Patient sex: M
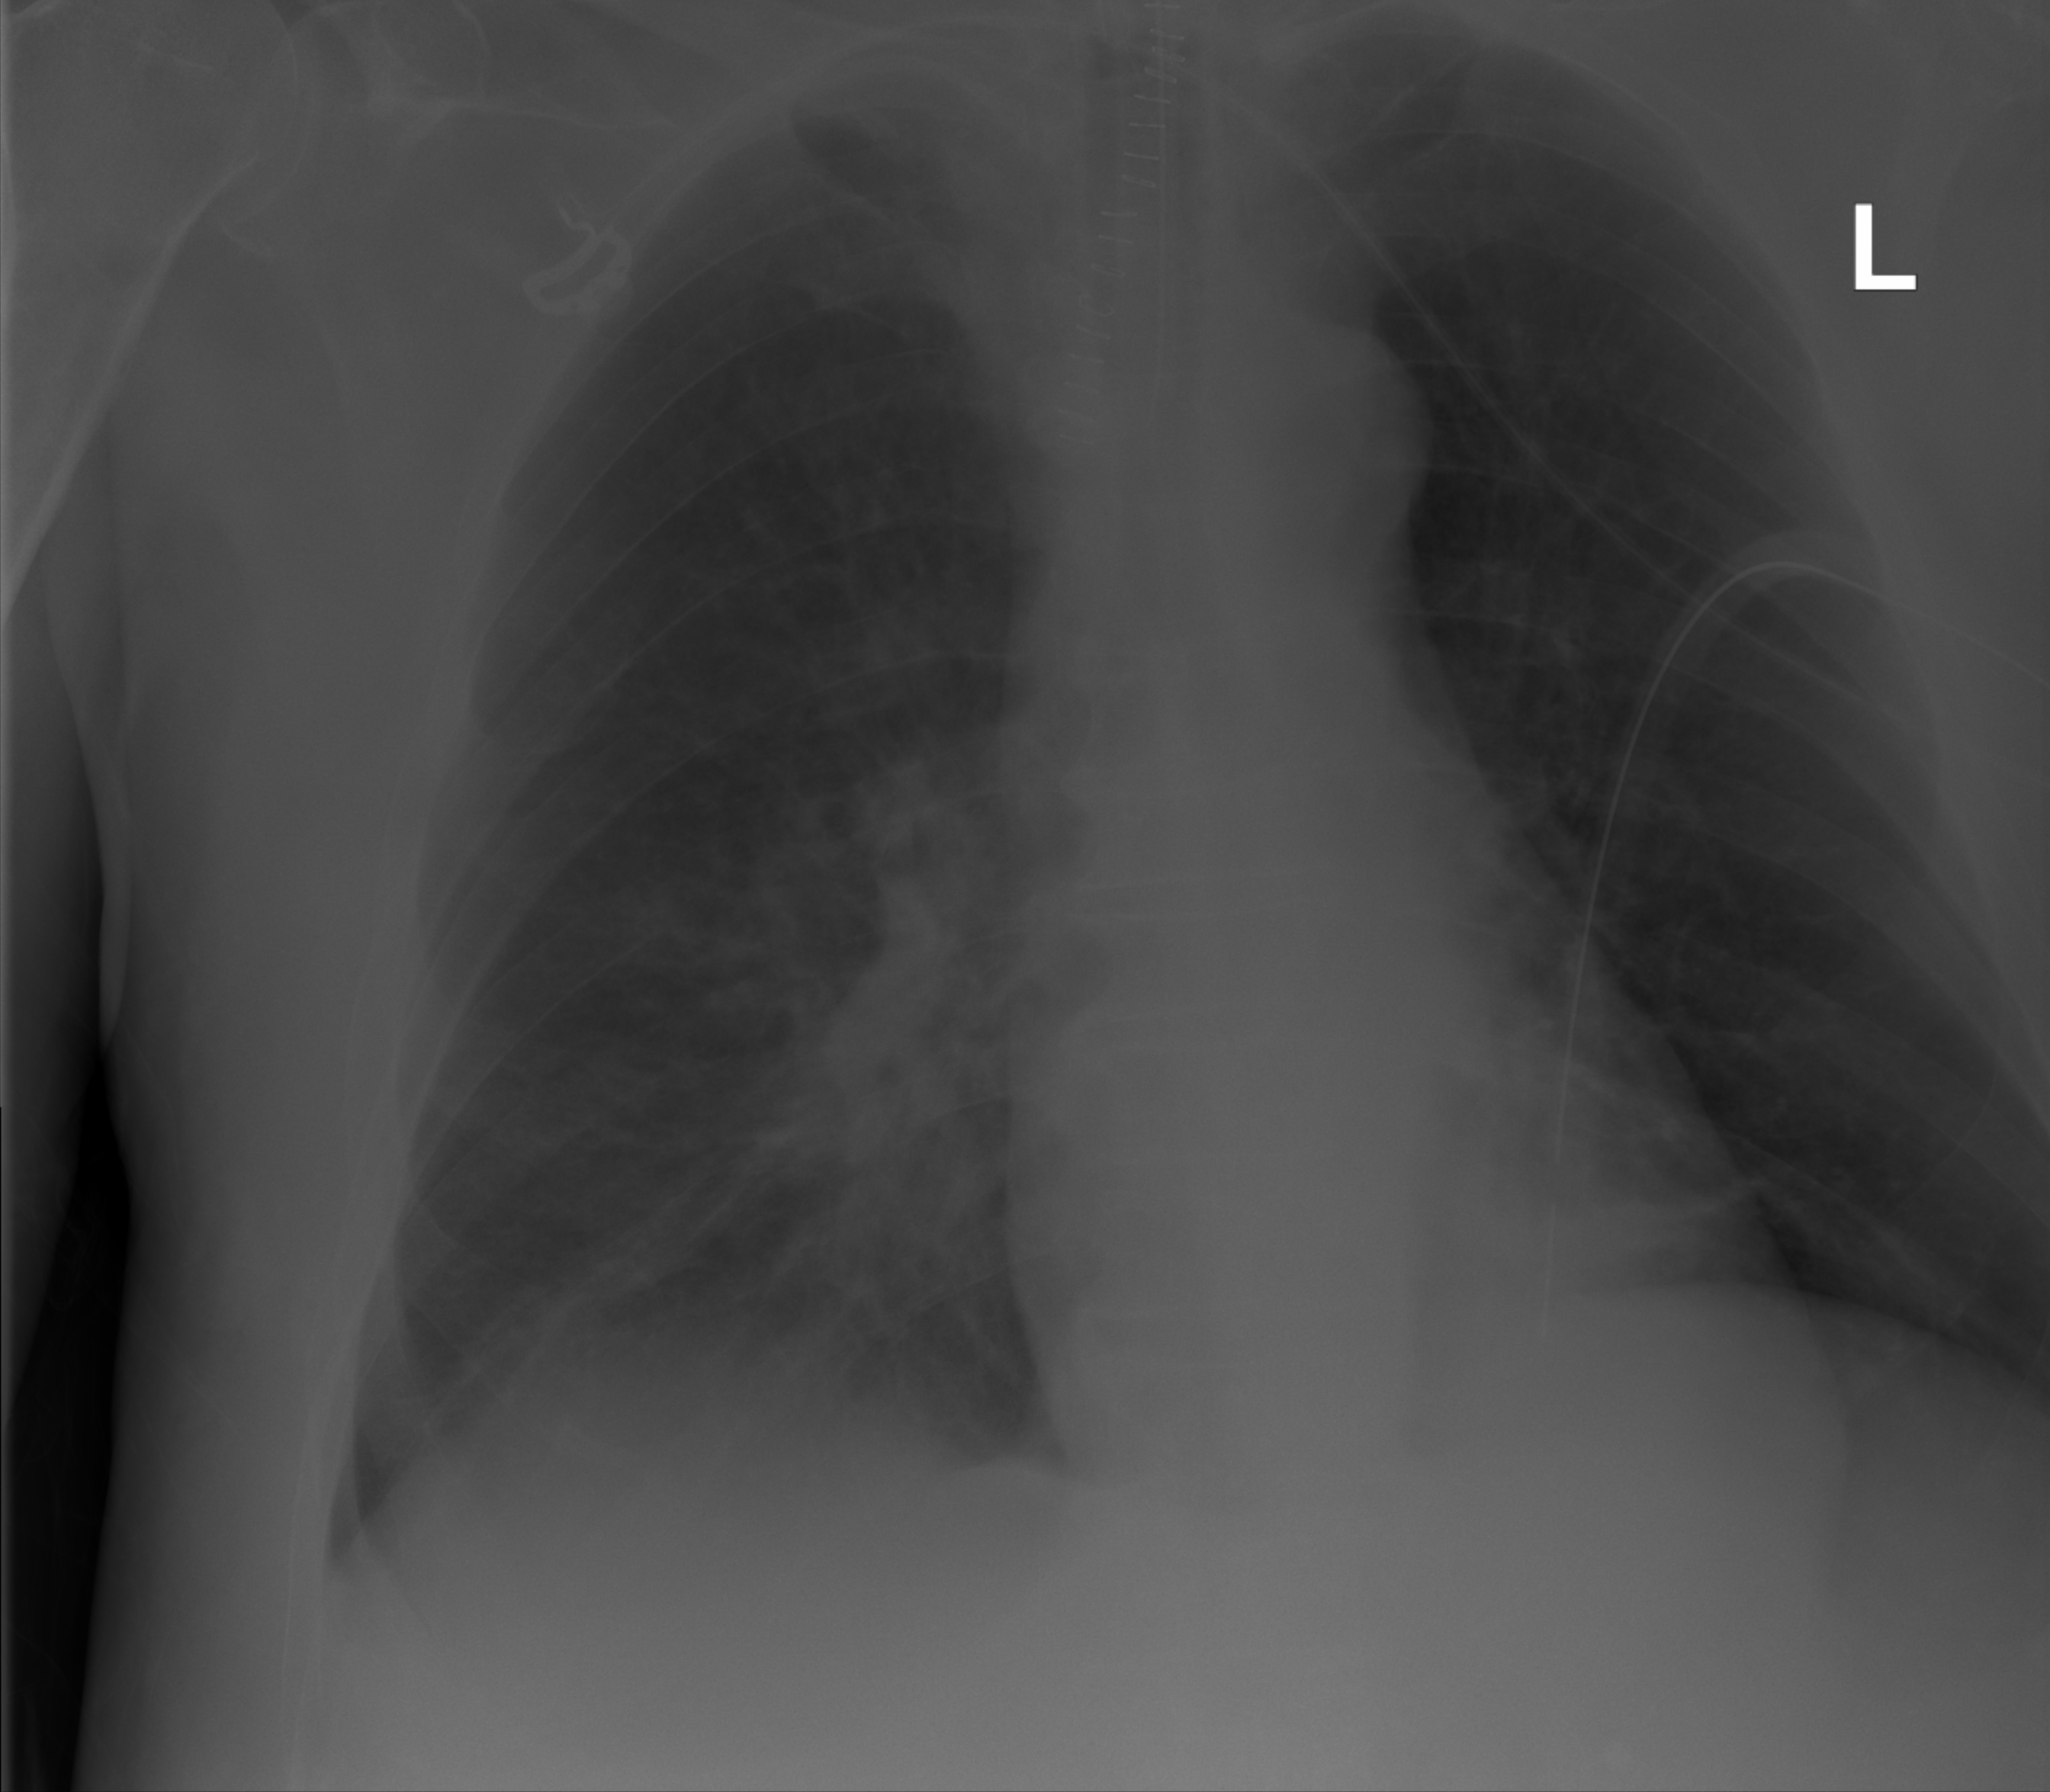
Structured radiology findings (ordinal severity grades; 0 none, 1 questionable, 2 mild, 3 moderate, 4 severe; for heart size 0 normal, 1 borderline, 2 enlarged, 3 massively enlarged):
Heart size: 0
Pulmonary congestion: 0
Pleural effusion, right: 1
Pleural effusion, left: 0
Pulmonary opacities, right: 0
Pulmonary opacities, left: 0
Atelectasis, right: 2
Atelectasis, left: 0